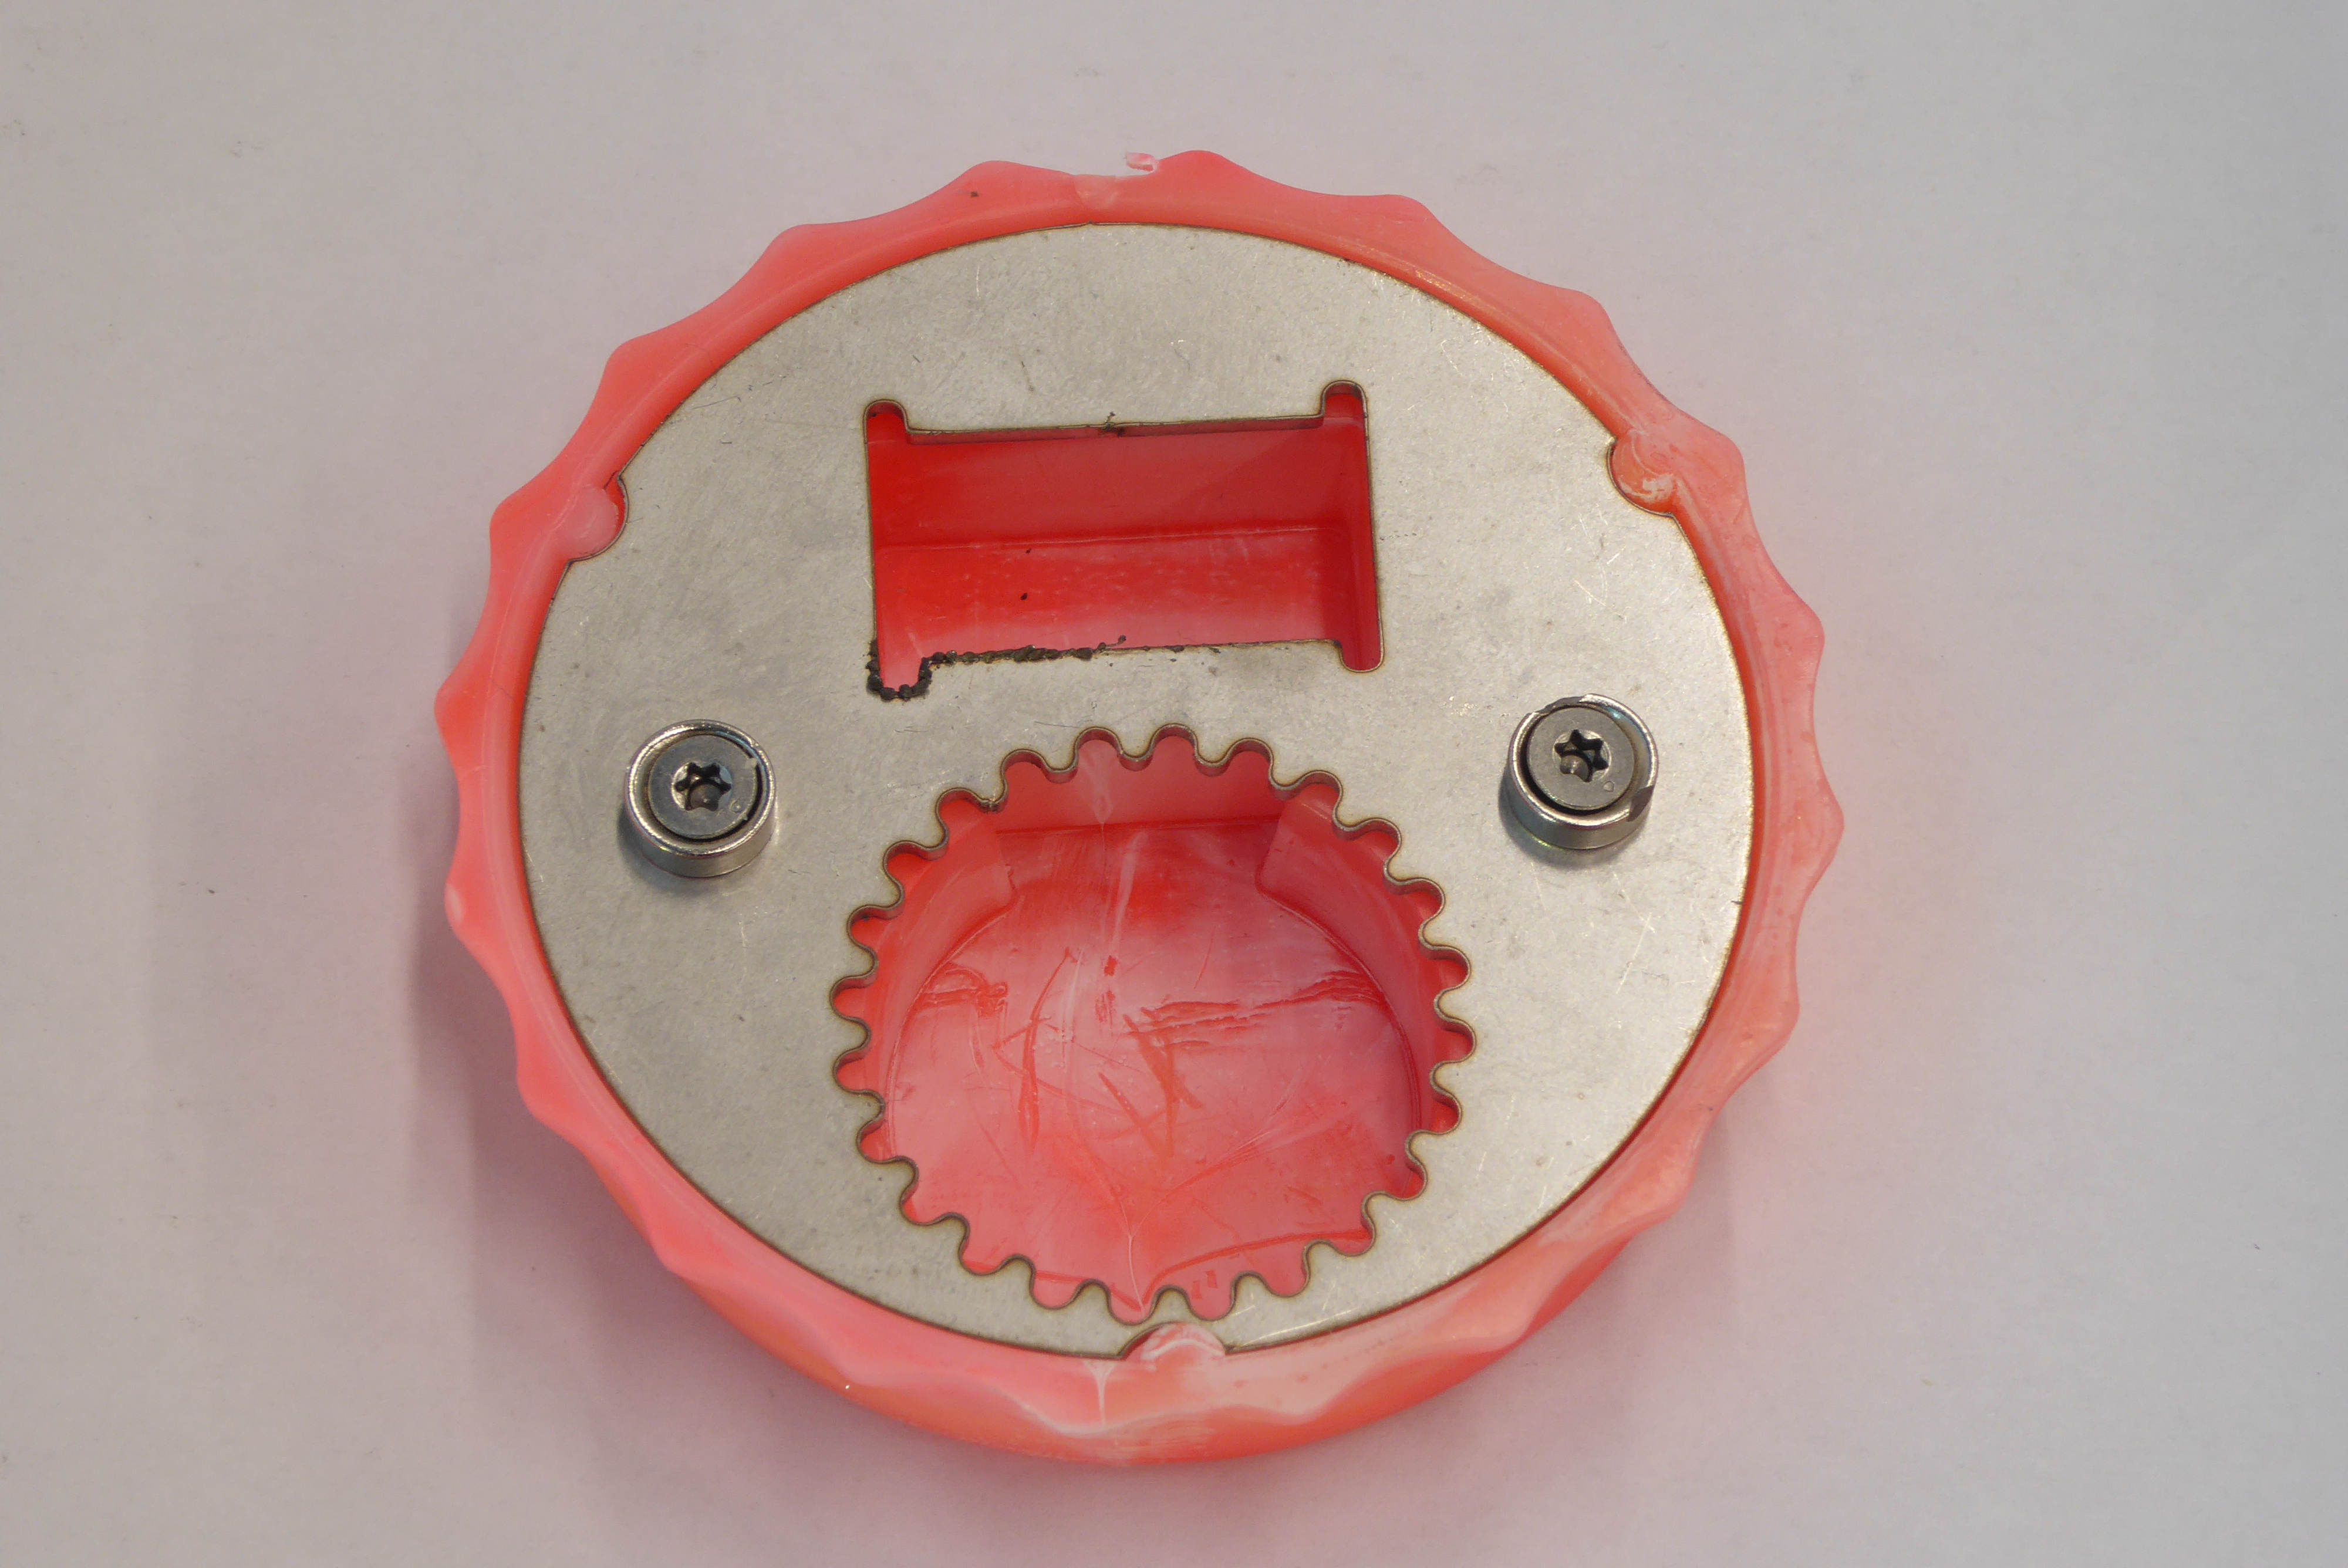
Label: Bottle Opener